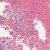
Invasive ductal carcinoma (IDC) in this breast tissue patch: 0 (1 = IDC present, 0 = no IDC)